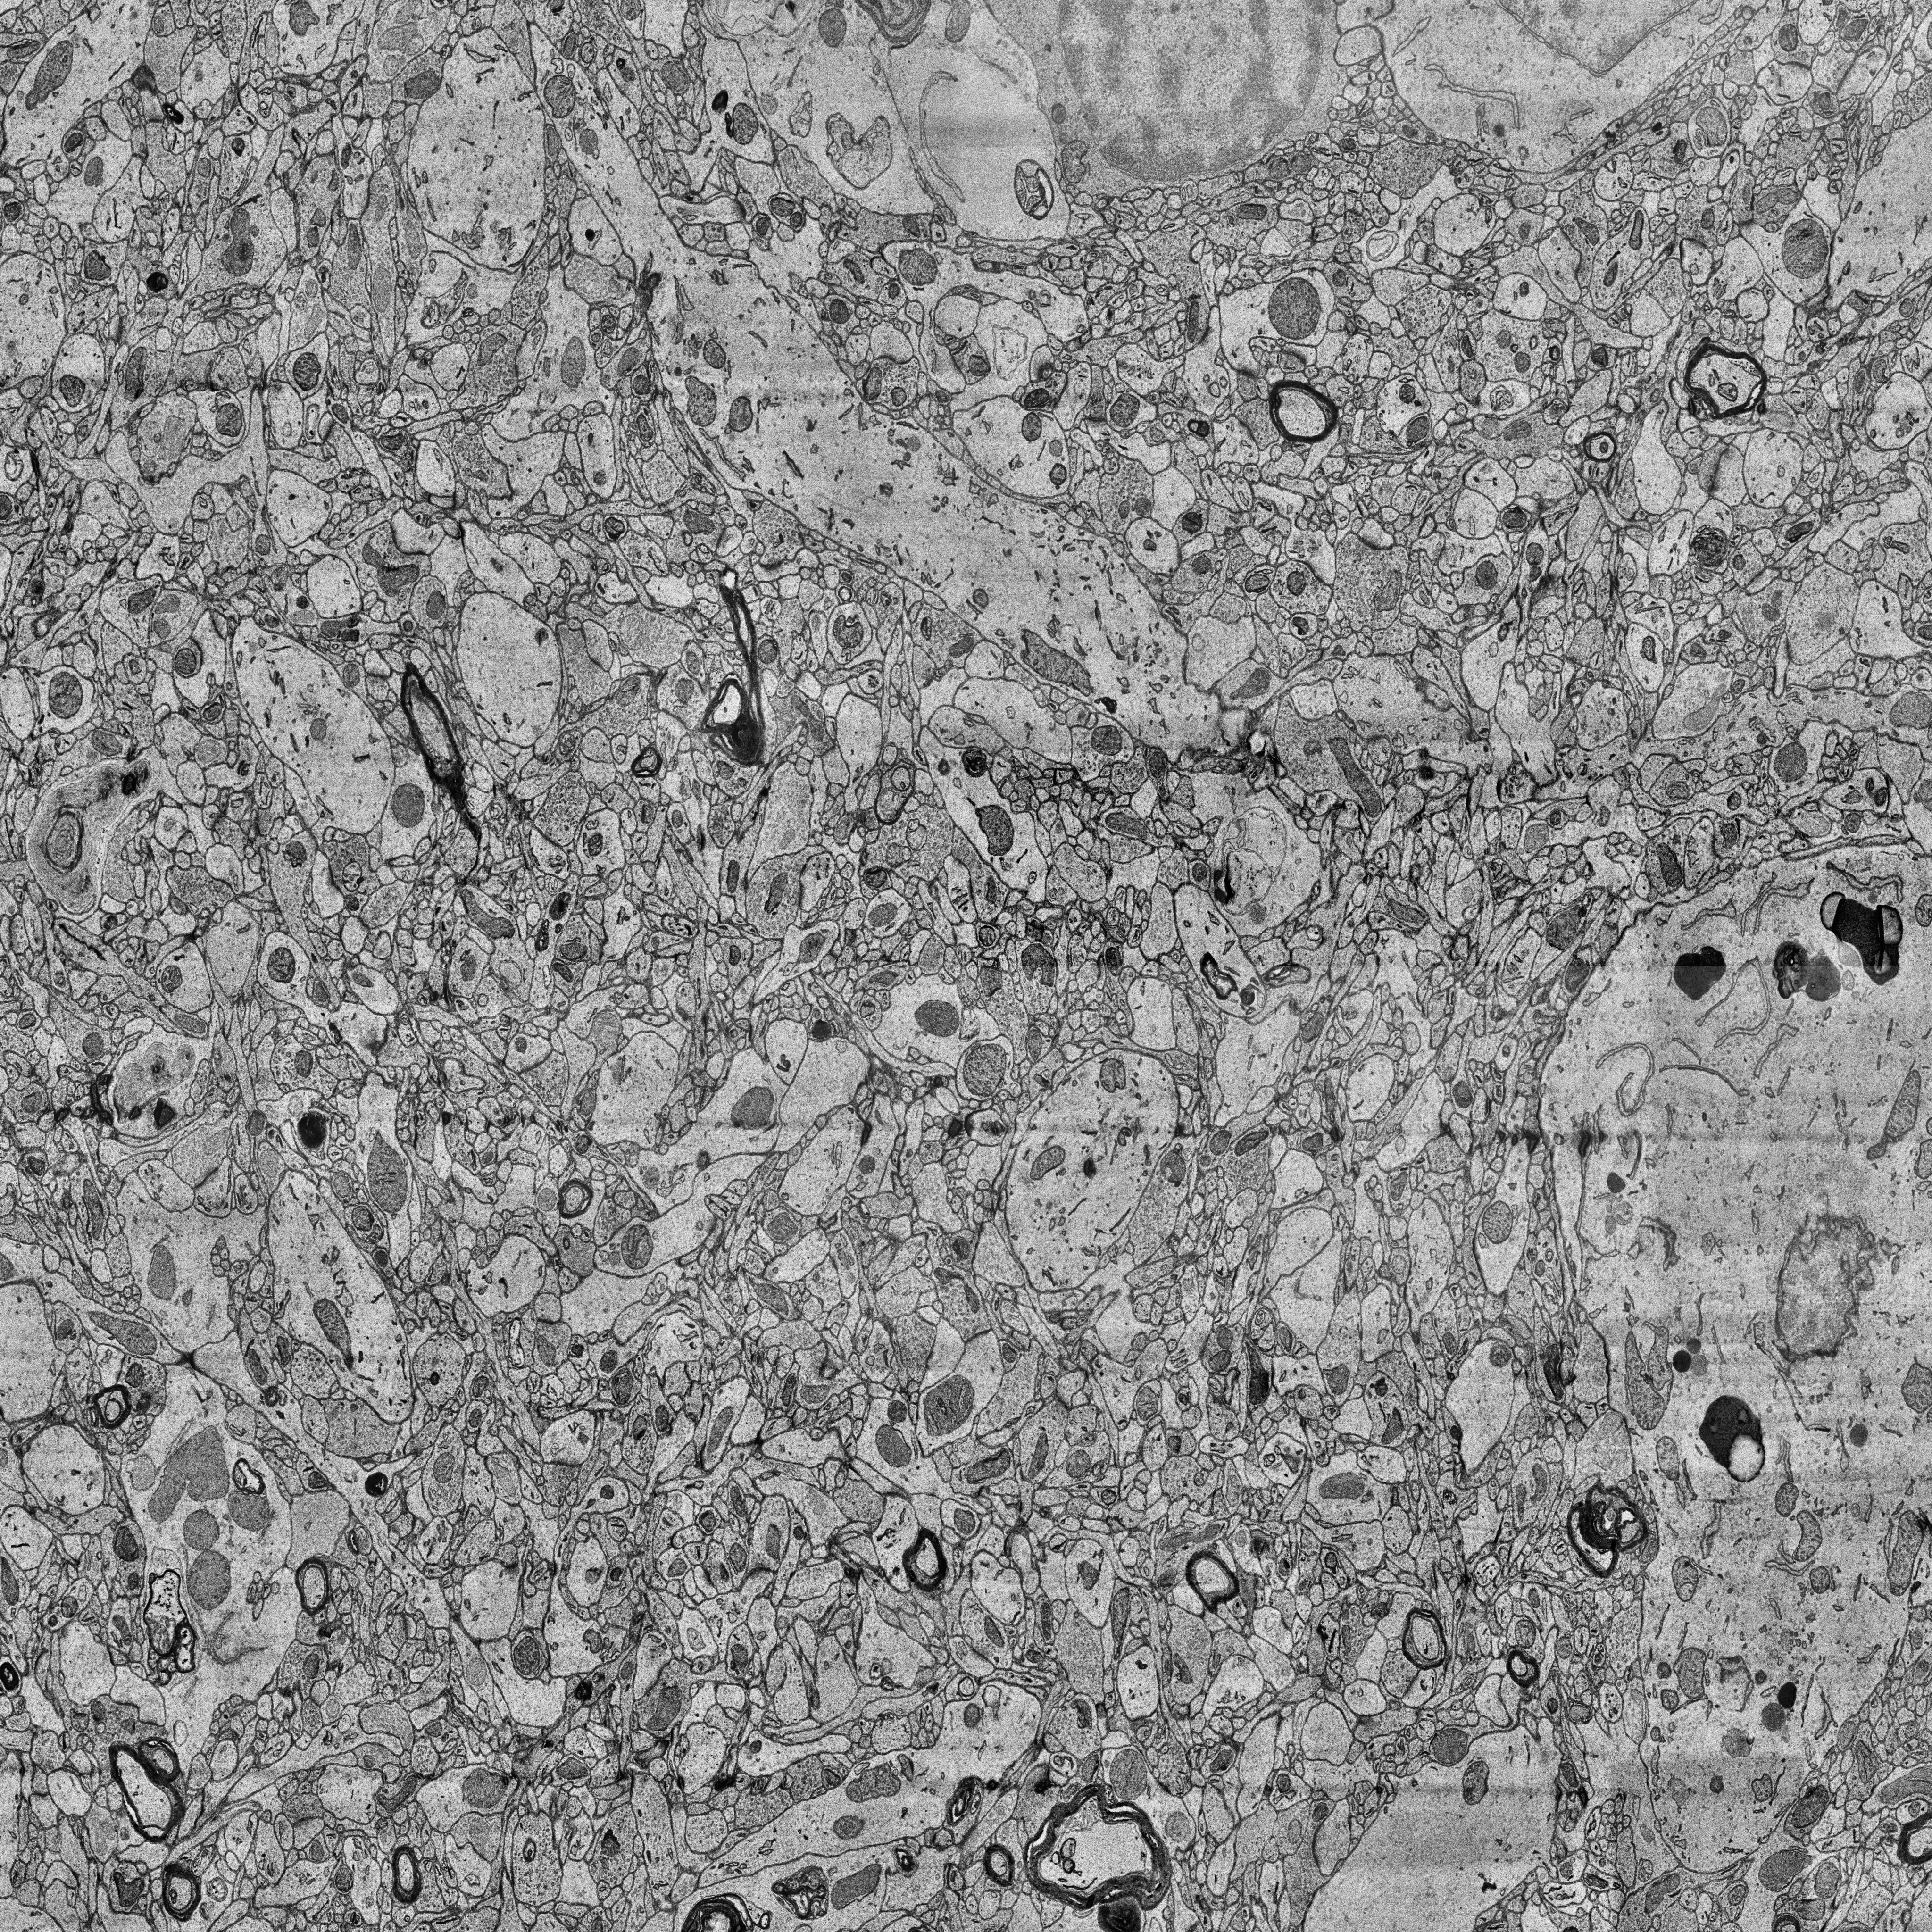
Electron microscopy slice of human cortex tissue
Slice depth (z): 200
Mitochondria instances in slice: 467